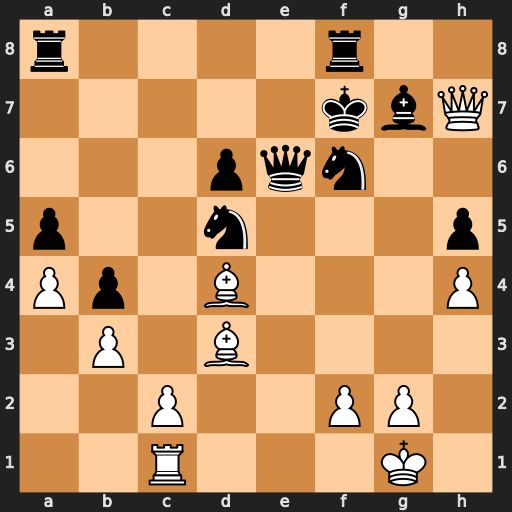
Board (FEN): r4r2/5kbQ/3pqn2/p2n3p/Pp1B3P/1P1B4/2P2PP1/2R3K1
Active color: w
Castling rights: -
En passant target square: -
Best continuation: Bg6+ Ke7 Qxg7+ Kd8 Qxf8+